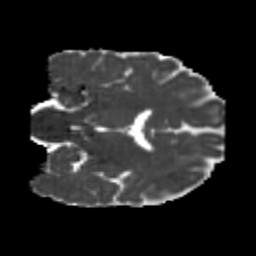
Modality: MD
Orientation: coronal
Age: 23
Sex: female
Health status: healthy
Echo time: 0.074 s